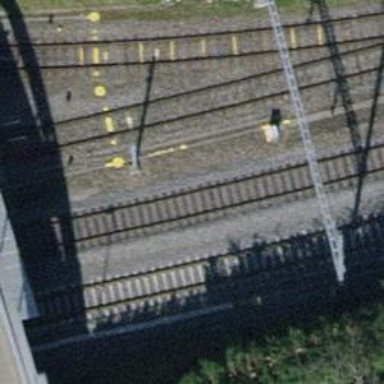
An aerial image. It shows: Railway with electrified contact lines.